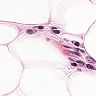
Metastatic tissue present: yes